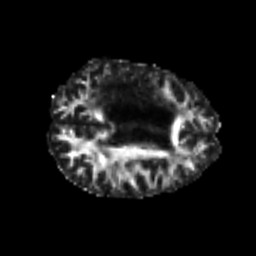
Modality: FA
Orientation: axial
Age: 31
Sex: female
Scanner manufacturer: siemens
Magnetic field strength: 3 T
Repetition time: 4.999 s
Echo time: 0.07946 s